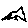
Label: bird